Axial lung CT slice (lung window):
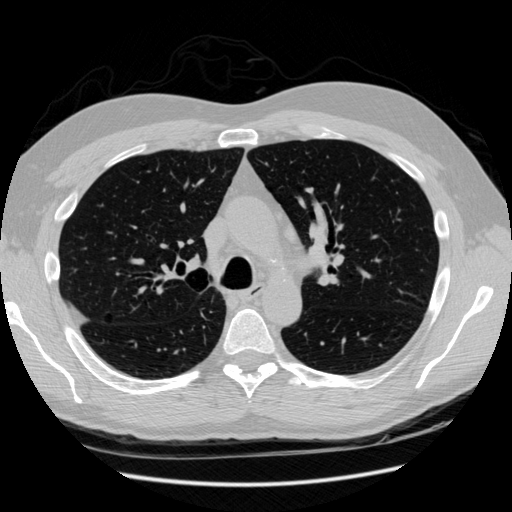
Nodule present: no